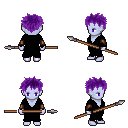
a pixel art fantasy rpg character, female body template, dark elf, purple skin, black robe, white pants, purple bedhead hairstyle, leather bracers, spear, four views (front, back, left, right), 2x2 character sprite sheet, small pixel art, hard edges, no anti-aliasing